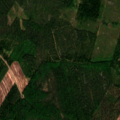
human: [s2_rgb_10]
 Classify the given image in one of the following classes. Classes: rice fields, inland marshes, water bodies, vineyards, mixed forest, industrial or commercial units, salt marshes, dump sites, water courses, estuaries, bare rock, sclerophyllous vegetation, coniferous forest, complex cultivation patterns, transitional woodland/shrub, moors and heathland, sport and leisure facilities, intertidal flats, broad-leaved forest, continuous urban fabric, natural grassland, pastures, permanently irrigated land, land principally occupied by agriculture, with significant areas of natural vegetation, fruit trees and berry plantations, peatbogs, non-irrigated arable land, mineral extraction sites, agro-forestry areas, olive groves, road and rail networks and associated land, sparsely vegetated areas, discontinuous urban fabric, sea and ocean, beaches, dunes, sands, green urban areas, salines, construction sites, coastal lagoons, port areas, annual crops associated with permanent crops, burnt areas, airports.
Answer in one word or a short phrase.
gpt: coniferous forest, mixed forest